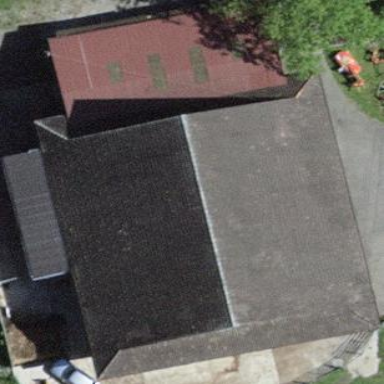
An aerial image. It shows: Rural barn.